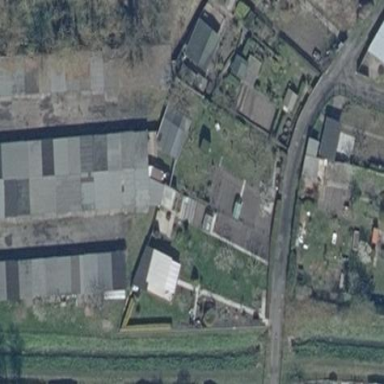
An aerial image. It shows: Group of garages.